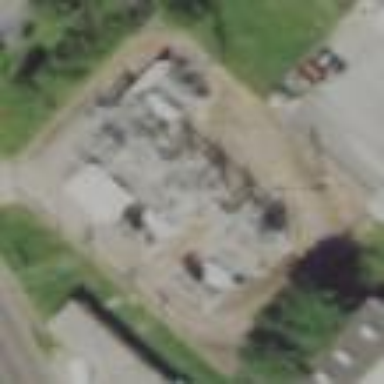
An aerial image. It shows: Power substation.